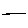
Label: line